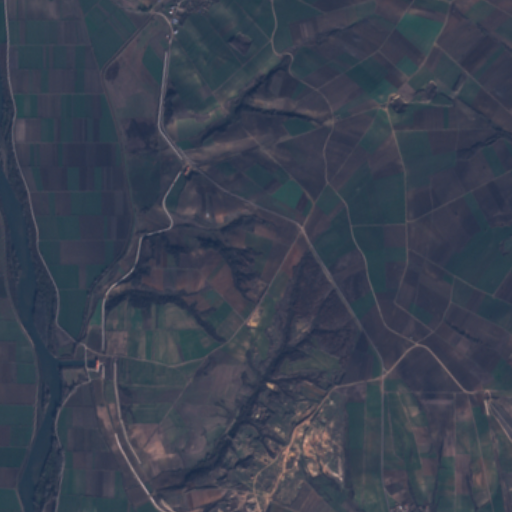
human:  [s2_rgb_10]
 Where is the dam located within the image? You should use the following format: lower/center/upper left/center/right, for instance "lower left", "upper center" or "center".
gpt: The dam is located in the lower right of the image.
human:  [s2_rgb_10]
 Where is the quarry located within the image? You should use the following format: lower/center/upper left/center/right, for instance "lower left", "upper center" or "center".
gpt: There is no quarry in the image.